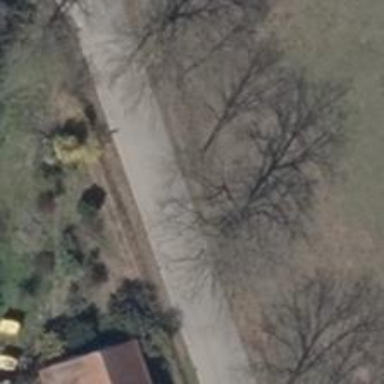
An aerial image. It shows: Tertiary road with asphalt surface.